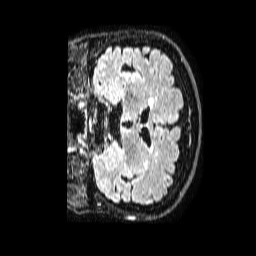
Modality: FLAIR
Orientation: coronal
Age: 53
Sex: male
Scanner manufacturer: philips
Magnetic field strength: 1.5 T
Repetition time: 4.8 s
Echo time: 0.3 s